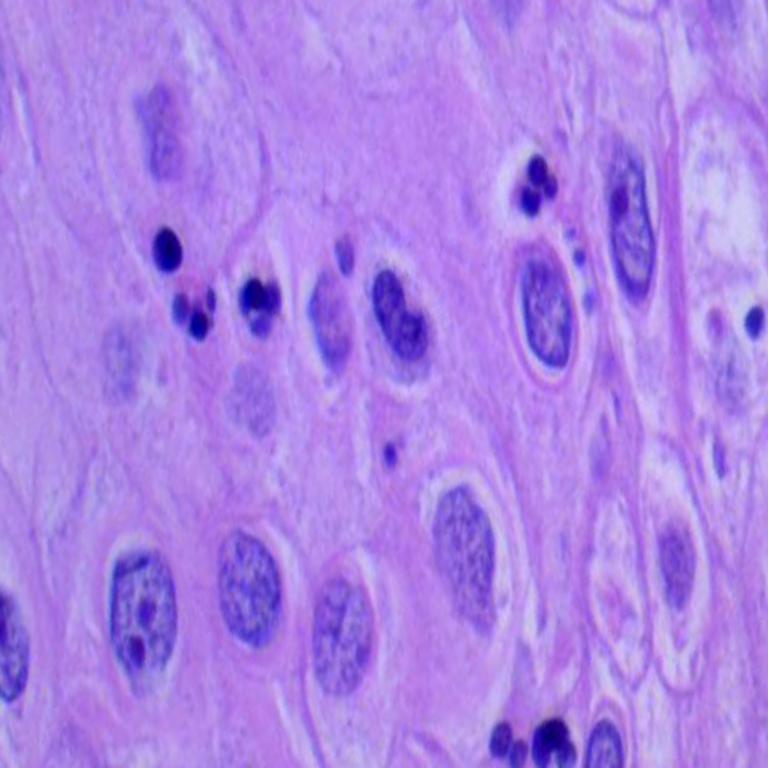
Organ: lung
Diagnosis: squamous carcinomas